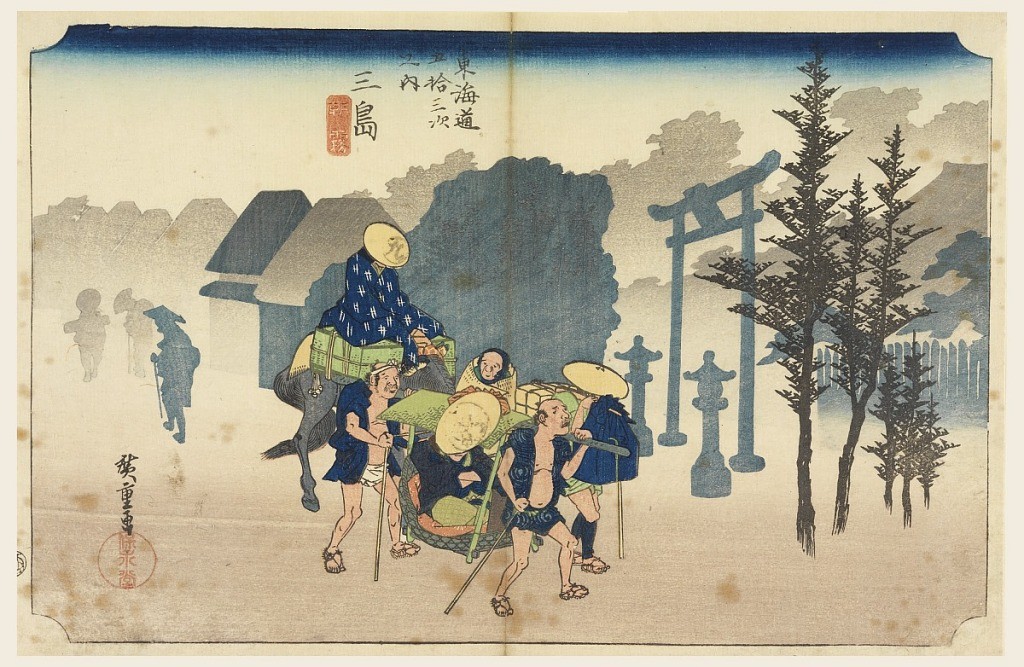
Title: Mishima, Morning Mist, in The Fifty-Three Stations of the Tokaido Road (Tokaido Gojusan Tsugi-no Uchi)
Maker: Ando Hiroshige, Japanese, 1797–1858
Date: ca. 1834
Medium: Woodblock print in colored ink on paper
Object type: Print
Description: This is a scene of a group of six men. One man is in a kago while another is on a horse. As they travel through the eerie mist, they stumble upon the entrance to a Shinto temple on the right. Silhouettes of other figures and buildings are hidden amongst the haze.